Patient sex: F
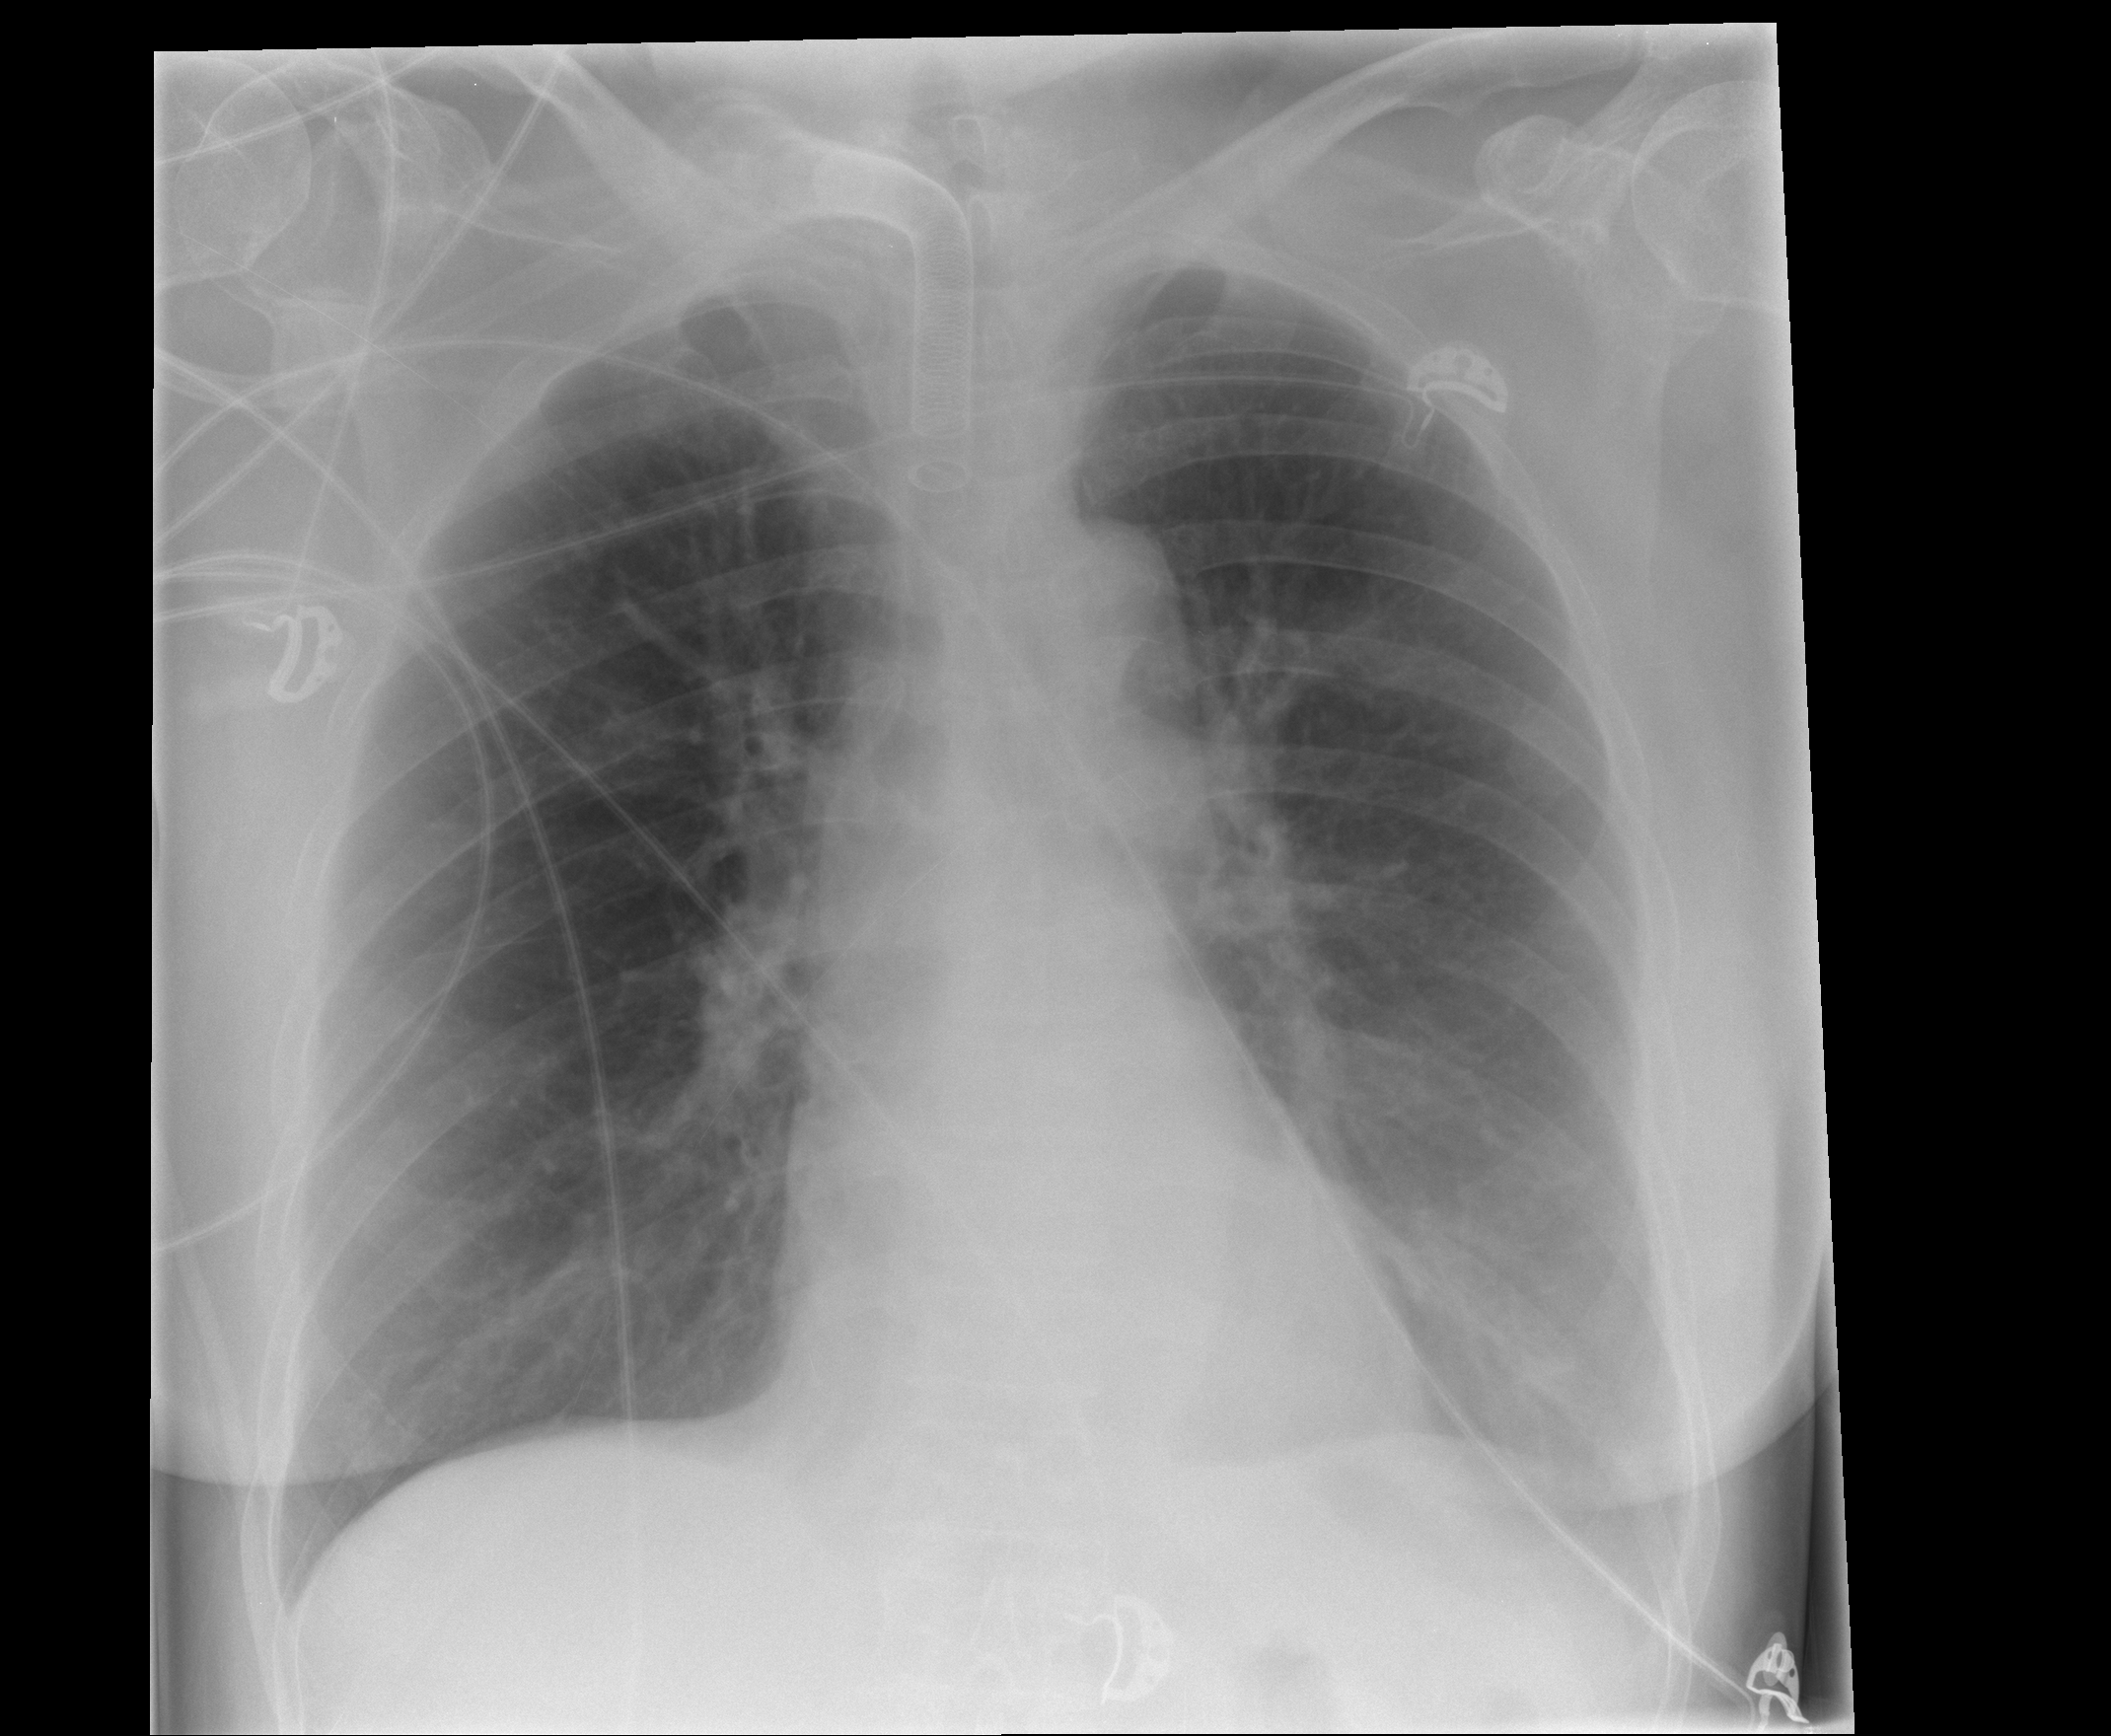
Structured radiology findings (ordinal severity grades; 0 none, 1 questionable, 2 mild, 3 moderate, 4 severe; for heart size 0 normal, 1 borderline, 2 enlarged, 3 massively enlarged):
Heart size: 0
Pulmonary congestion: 0
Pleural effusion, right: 0
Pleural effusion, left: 2
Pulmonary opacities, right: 0
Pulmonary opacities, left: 0
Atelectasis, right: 0
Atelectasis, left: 1